Question: I'm creating a 2x2 grid which will contain components inside of them. They will look like the following image:

I'm unsure what the proper layout should be for this. The problem is the bottom right isn't really aligned... so I'm guessing a grid layout won't work (or can it?). I figured I'd do a BorderPane and have the top contain the top two panes, and the bottom contain the bottom two, then do another BorderPane in those and go from there.
Next: The blue box will resize based on how large the full screen is. The problem I run into is that after growing large, when it's shrunk, the black boxes (which should always stay the same dimensions, excluding the ones that touch the blue sides which should resize)
By this I mean: If the blue box grows vertically, the top right pane will have to extend vertically as well. Likewise, it also will have to shrink if the blue one does. Can this be done by binding both heights? Since the bottom rectangles won't expand, is there a way to bind it so if the height of the entire pane is 'x' then the bound height that JavaFX will calculate for me will be 'x - bottomFixedHeight', yet also will not go smaller than lets say '128' (as an arbitrary example)?
Note: I'm not familiar with multiple bindings, I'm trying to google it though maybe an example could help.
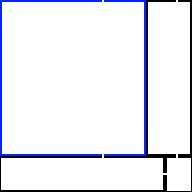
Answer: IMHO, BorderPane is the best Layout you can use for the above stated scenario.
The Javadoc for BorderPane says,
> The top and bottom children will be resized to their preferred heights and extend the width of the border pane. The left and right children will be resized to their preferred widths and extend the length between the top and bottom nodes. And the center node will be resized to fill the available space in the middle.

So using TOP and BOTTOM is not a suitable scenario. I would suggest to go with CENTER and BOTTOM.
---
## SOLUTION
Now that we have decided to use BorderPane, let us decide the Layout we can use for filling the four space.
1. As we can see in the above picture, we can use the CENTER and RIGHT of the BorderPane to create the upper part. Let us add VBox to center and right space of the borderpane. The VBox on the right side must have a PREF_WIDTH and MAX_WIDTH specified so as to make sure it doesn't exceed a supplied WIDTH. If you want to have a MIN_WIDTH, you can supply that as well.
2. For the BOTTOM, we can use a HBox, then add two VBox to it. For the first VBox, as we want it to exceed in Width, when re-sized, we will set the HBox.hgrow="ALWAYS". For the bottom right VBox, we will again set the width as we did for the top-right VBox and the HBox.hgrow="NEVER".
'VBox'
I have created a sample using scenebuilder and the output is, as shown

'''
<BorderPane minWidth="-Infinity" prefHeight="400.0" prefWidth="600.0" xmlns="http://javafx.com/javafx/8" xmlns:fx="http://javafx.com/fxml/1">
<bottom>
<HBox prefHeight="100.0" prefWidth="200.0" BorderPane.alignment="CENTER">
<children>
<VBox prefHeight="100.0" prefWidth="100.0" style="-fx-border-color: green;" HBox.hgrow="ALWAYS" />
<VBox minWidth="70.0" prefHeight="200.0" prefWidth="70.0" style="-fx-border-color: black;" HBox.hgrow="NEVER" />
</children>
</HBox>
</bottom>
<right>
<VBox minWidth="100.0" prefHeight="200.0" prefWidth="100.0" style="-fx-border-color: red;" BorderPane.alignment="CENTER" />
</right>
<center>
<VBox prefHeight="200.0" prefWidth="100.0" style="-fx-border-color: blue;" BorderPane.alignment="CENTER" />
</center>
</BorderPane>
'''